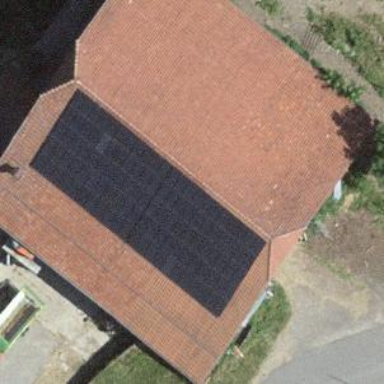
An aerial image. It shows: Solar power generator utilizing photovoltaic technology with solar photovoltaic panels.